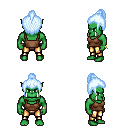
a pixel art fantasy rpg character, male body template, orc, green skin, brown pirate shirt, gold greaves, white cyan short topknot hairstyle, bracelets, four views (front, back, left, right), 2x2 character sprite sheet, small pixel art, hard edges, no anti-aliasing